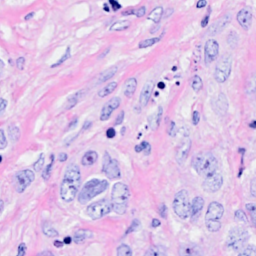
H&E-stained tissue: Breast